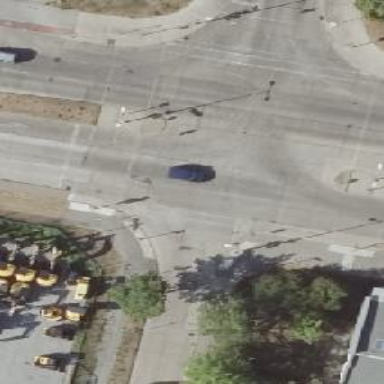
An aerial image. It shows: Crossing with traffic signals.